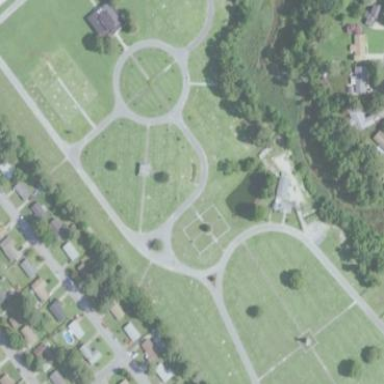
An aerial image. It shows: Cemetery.